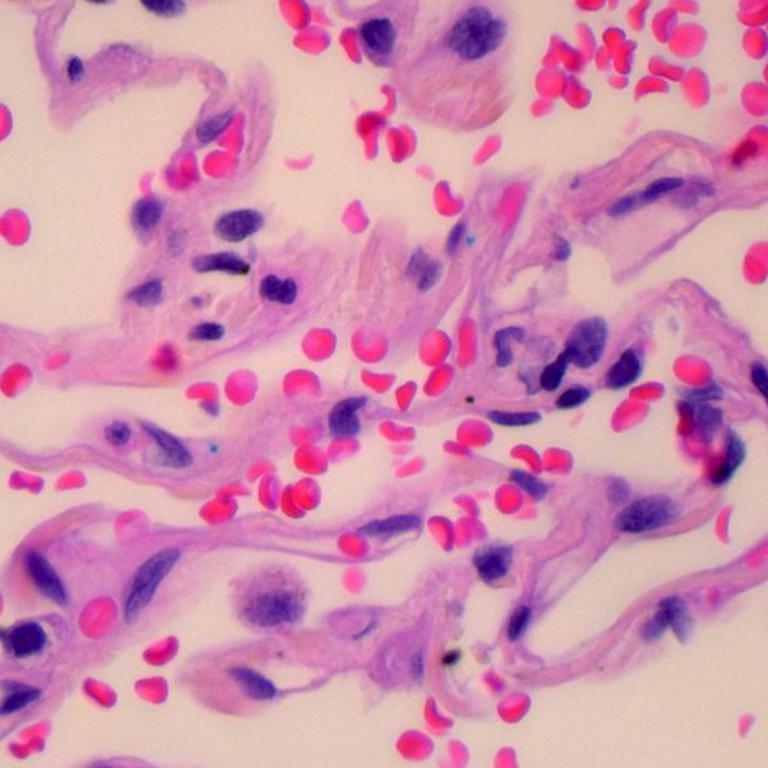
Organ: lung
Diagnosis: benign